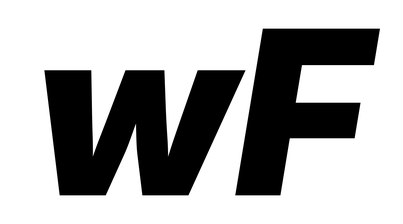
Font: Inter-Italic_Black_Italic